Aerial crown-view tile of a tropical tree (Barro Colorado Island, Panama), acquired 20250512:
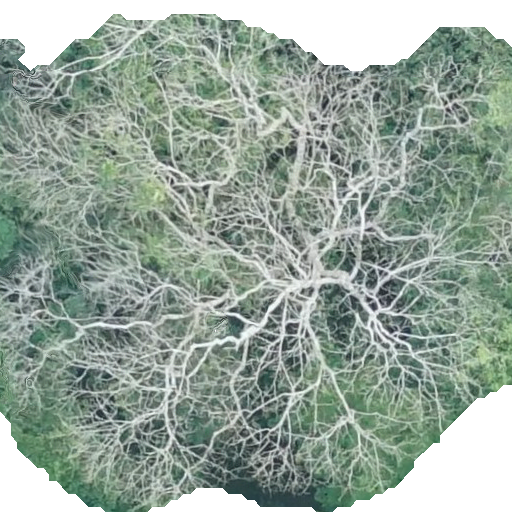
Species: Dipteryx oleifera
GBIF accepted scientific name: Dipteryx oleifera
Crown area: 364.239 m²